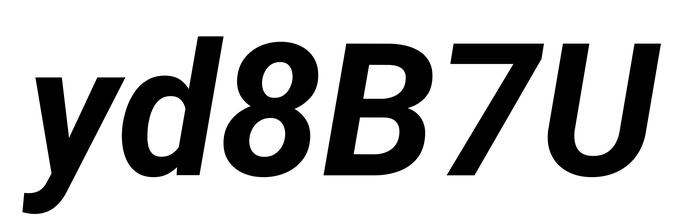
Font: Roboto-Italic_Bold_Italic